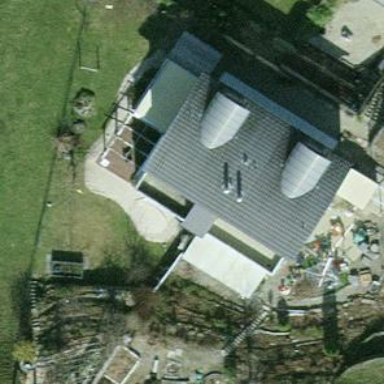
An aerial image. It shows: Semidetached house with skillion roof.